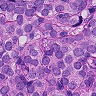
Metastatic tissue present: yes